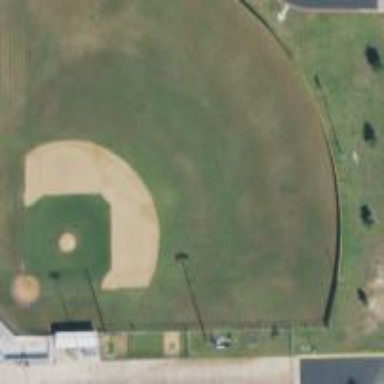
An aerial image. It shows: Baseball pitch for leisure and sports activities.